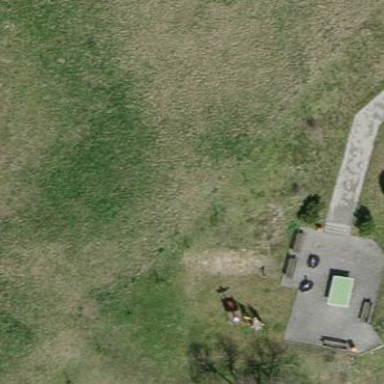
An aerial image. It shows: Playground area for leisure land.